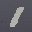
Label: 1